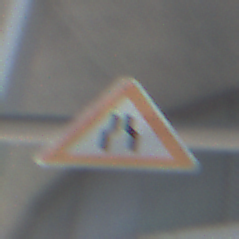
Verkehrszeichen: VerengteFahrbahn
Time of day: MorningAfternoon
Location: Outdoor (Urban)
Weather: PartlyCloudy
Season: NotSpecified
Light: Natural